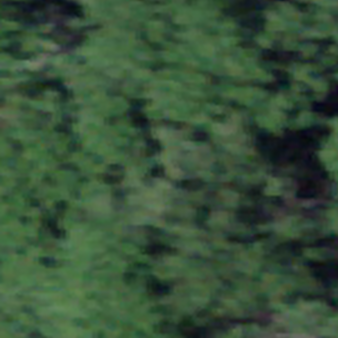
Label: other